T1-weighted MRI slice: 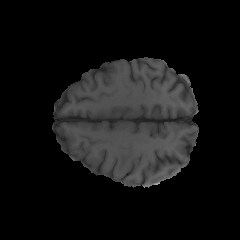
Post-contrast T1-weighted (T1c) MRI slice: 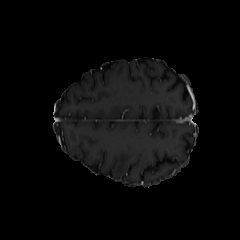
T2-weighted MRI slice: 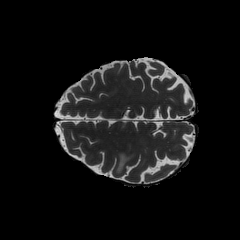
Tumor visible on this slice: yes